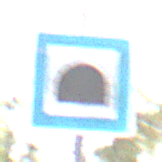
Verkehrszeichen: Tunnel
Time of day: MorningAfternoon
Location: Outdoor (Urban)
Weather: PartlyCloudy
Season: NotSpecified
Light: Natural